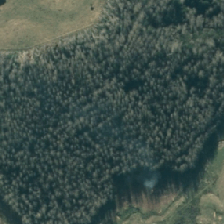
Land cover: low_producing_grassland